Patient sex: M
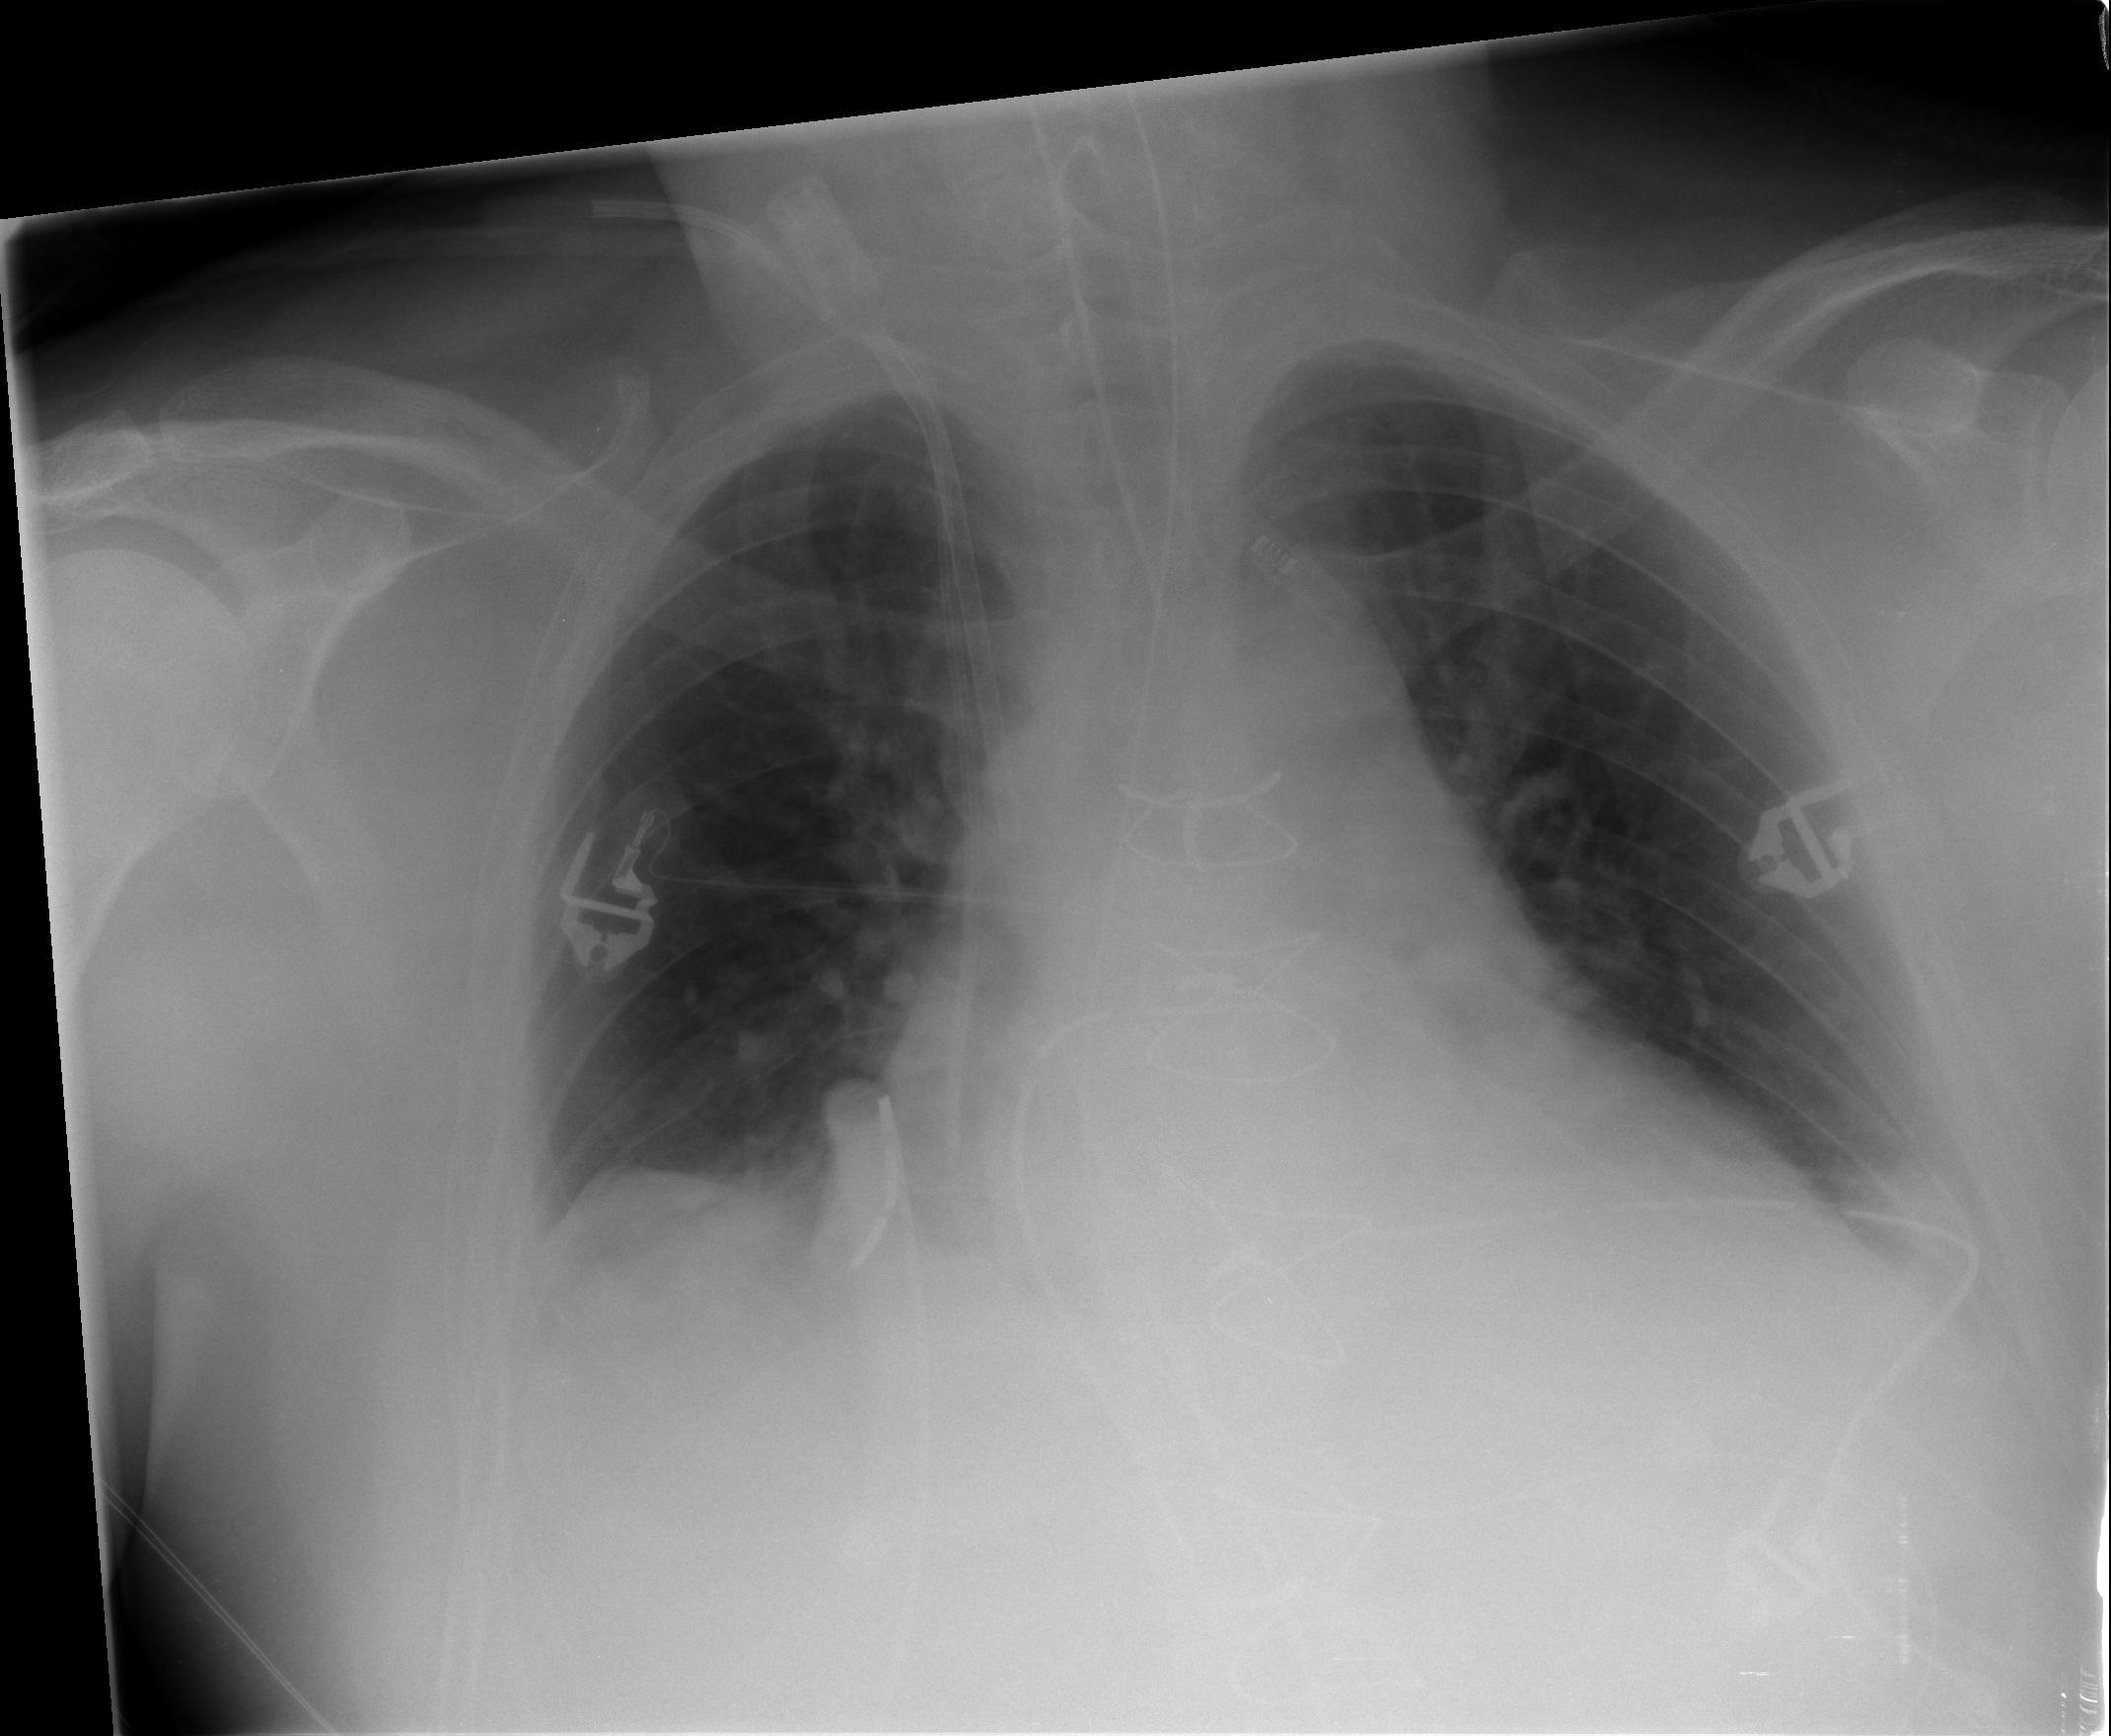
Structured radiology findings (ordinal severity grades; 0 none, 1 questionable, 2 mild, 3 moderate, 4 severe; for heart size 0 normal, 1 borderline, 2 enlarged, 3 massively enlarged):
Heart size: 2
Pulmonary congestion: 0
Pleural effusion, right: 0
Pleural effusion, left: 1
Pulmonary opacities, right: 0
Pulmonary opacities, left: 0
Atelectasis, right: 2
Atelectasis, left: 2